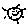
Label: sun